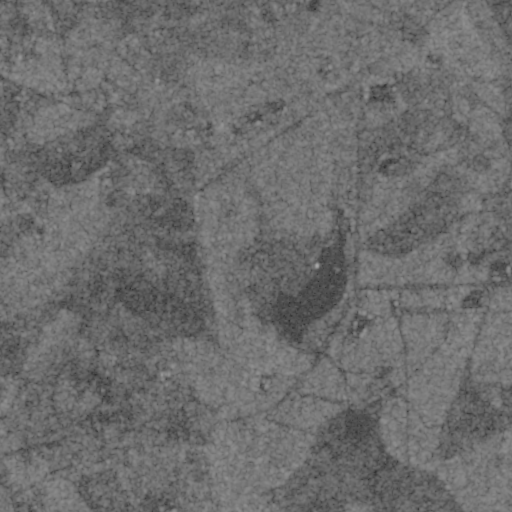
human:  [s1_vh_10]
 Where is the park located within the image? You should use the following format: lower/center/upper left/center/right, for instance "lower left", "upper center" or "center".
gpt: The park is located in the lower left of the image.
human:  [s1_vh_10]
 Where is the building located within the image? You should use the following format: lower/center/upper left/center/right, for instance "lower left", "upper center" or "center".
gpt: There is no building in the image.

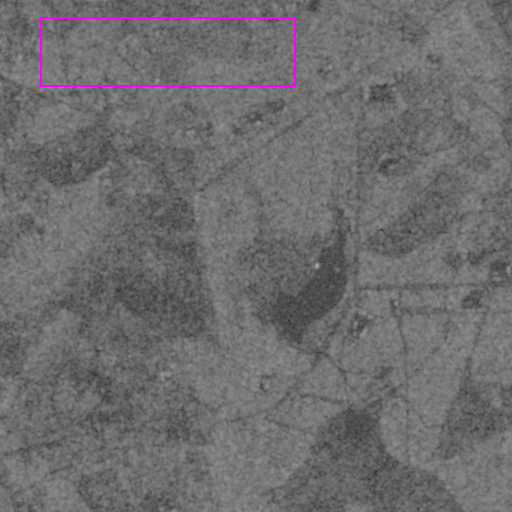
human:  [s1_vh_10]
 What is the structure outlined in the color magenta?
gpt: There is no magenta outline.
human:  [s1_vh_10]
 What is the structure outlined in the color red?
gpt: There is no structure outlined in red.